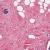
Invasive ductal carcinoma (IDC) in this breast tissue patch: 1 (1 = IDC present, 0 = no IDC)